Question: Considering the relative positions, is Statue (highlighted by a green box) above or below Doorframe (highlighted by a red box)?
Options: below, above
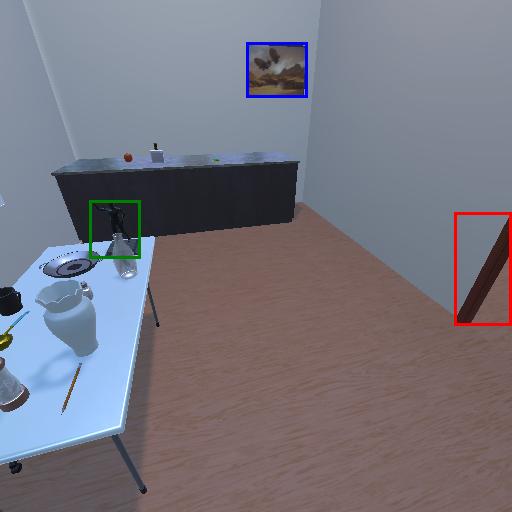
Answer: below